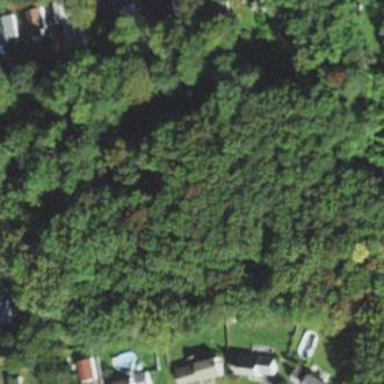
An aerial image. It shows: Existing Preserved Open Space in woodland area.